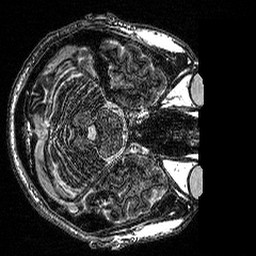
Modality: MP2RAGE
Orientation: axial
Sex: male
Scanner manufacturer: siemens
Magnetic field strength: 3 T
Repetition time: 5 s
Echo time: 0.00292 s